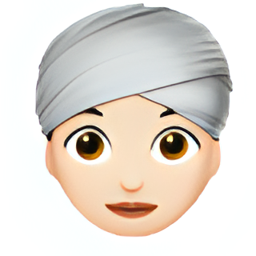
Name: woman wearing turban type 1 2
Emoji: 👳🏻‍♀️
Group: People & Body
Sub-group: person-role